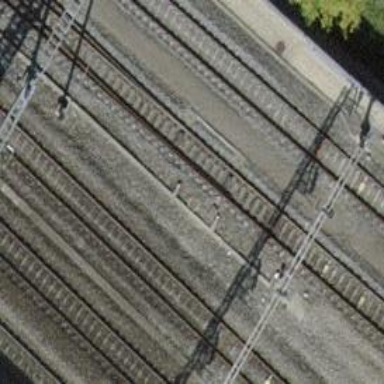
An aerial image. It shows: Railway switch.